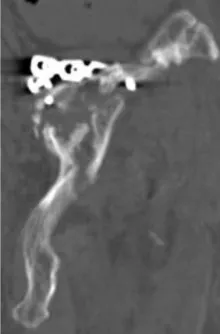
Post-operative computed tomography coronal views. Computed tomography images showing the process of union of the fracture site at. 5.
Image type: radiology (ct)